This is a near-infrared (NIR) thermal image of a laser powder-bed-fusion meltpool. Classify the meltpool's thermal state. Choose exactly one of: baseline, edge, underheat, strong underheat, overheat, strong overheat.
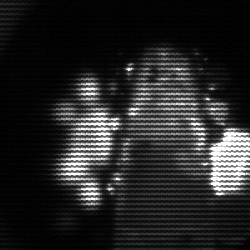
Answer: baseline